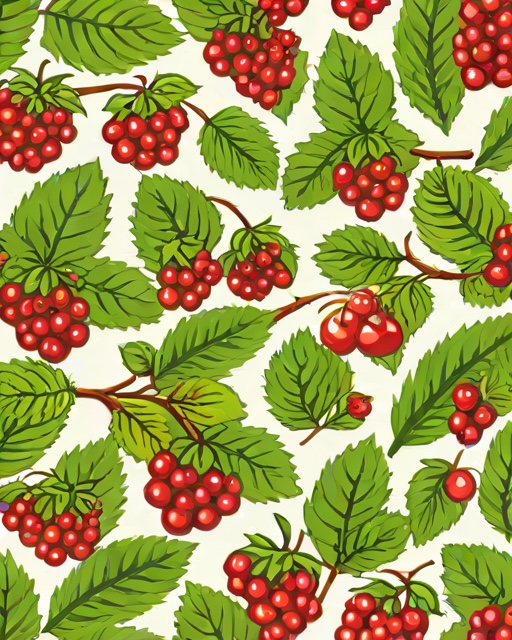
Category: Valentine